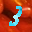
Label: 3